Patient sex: M
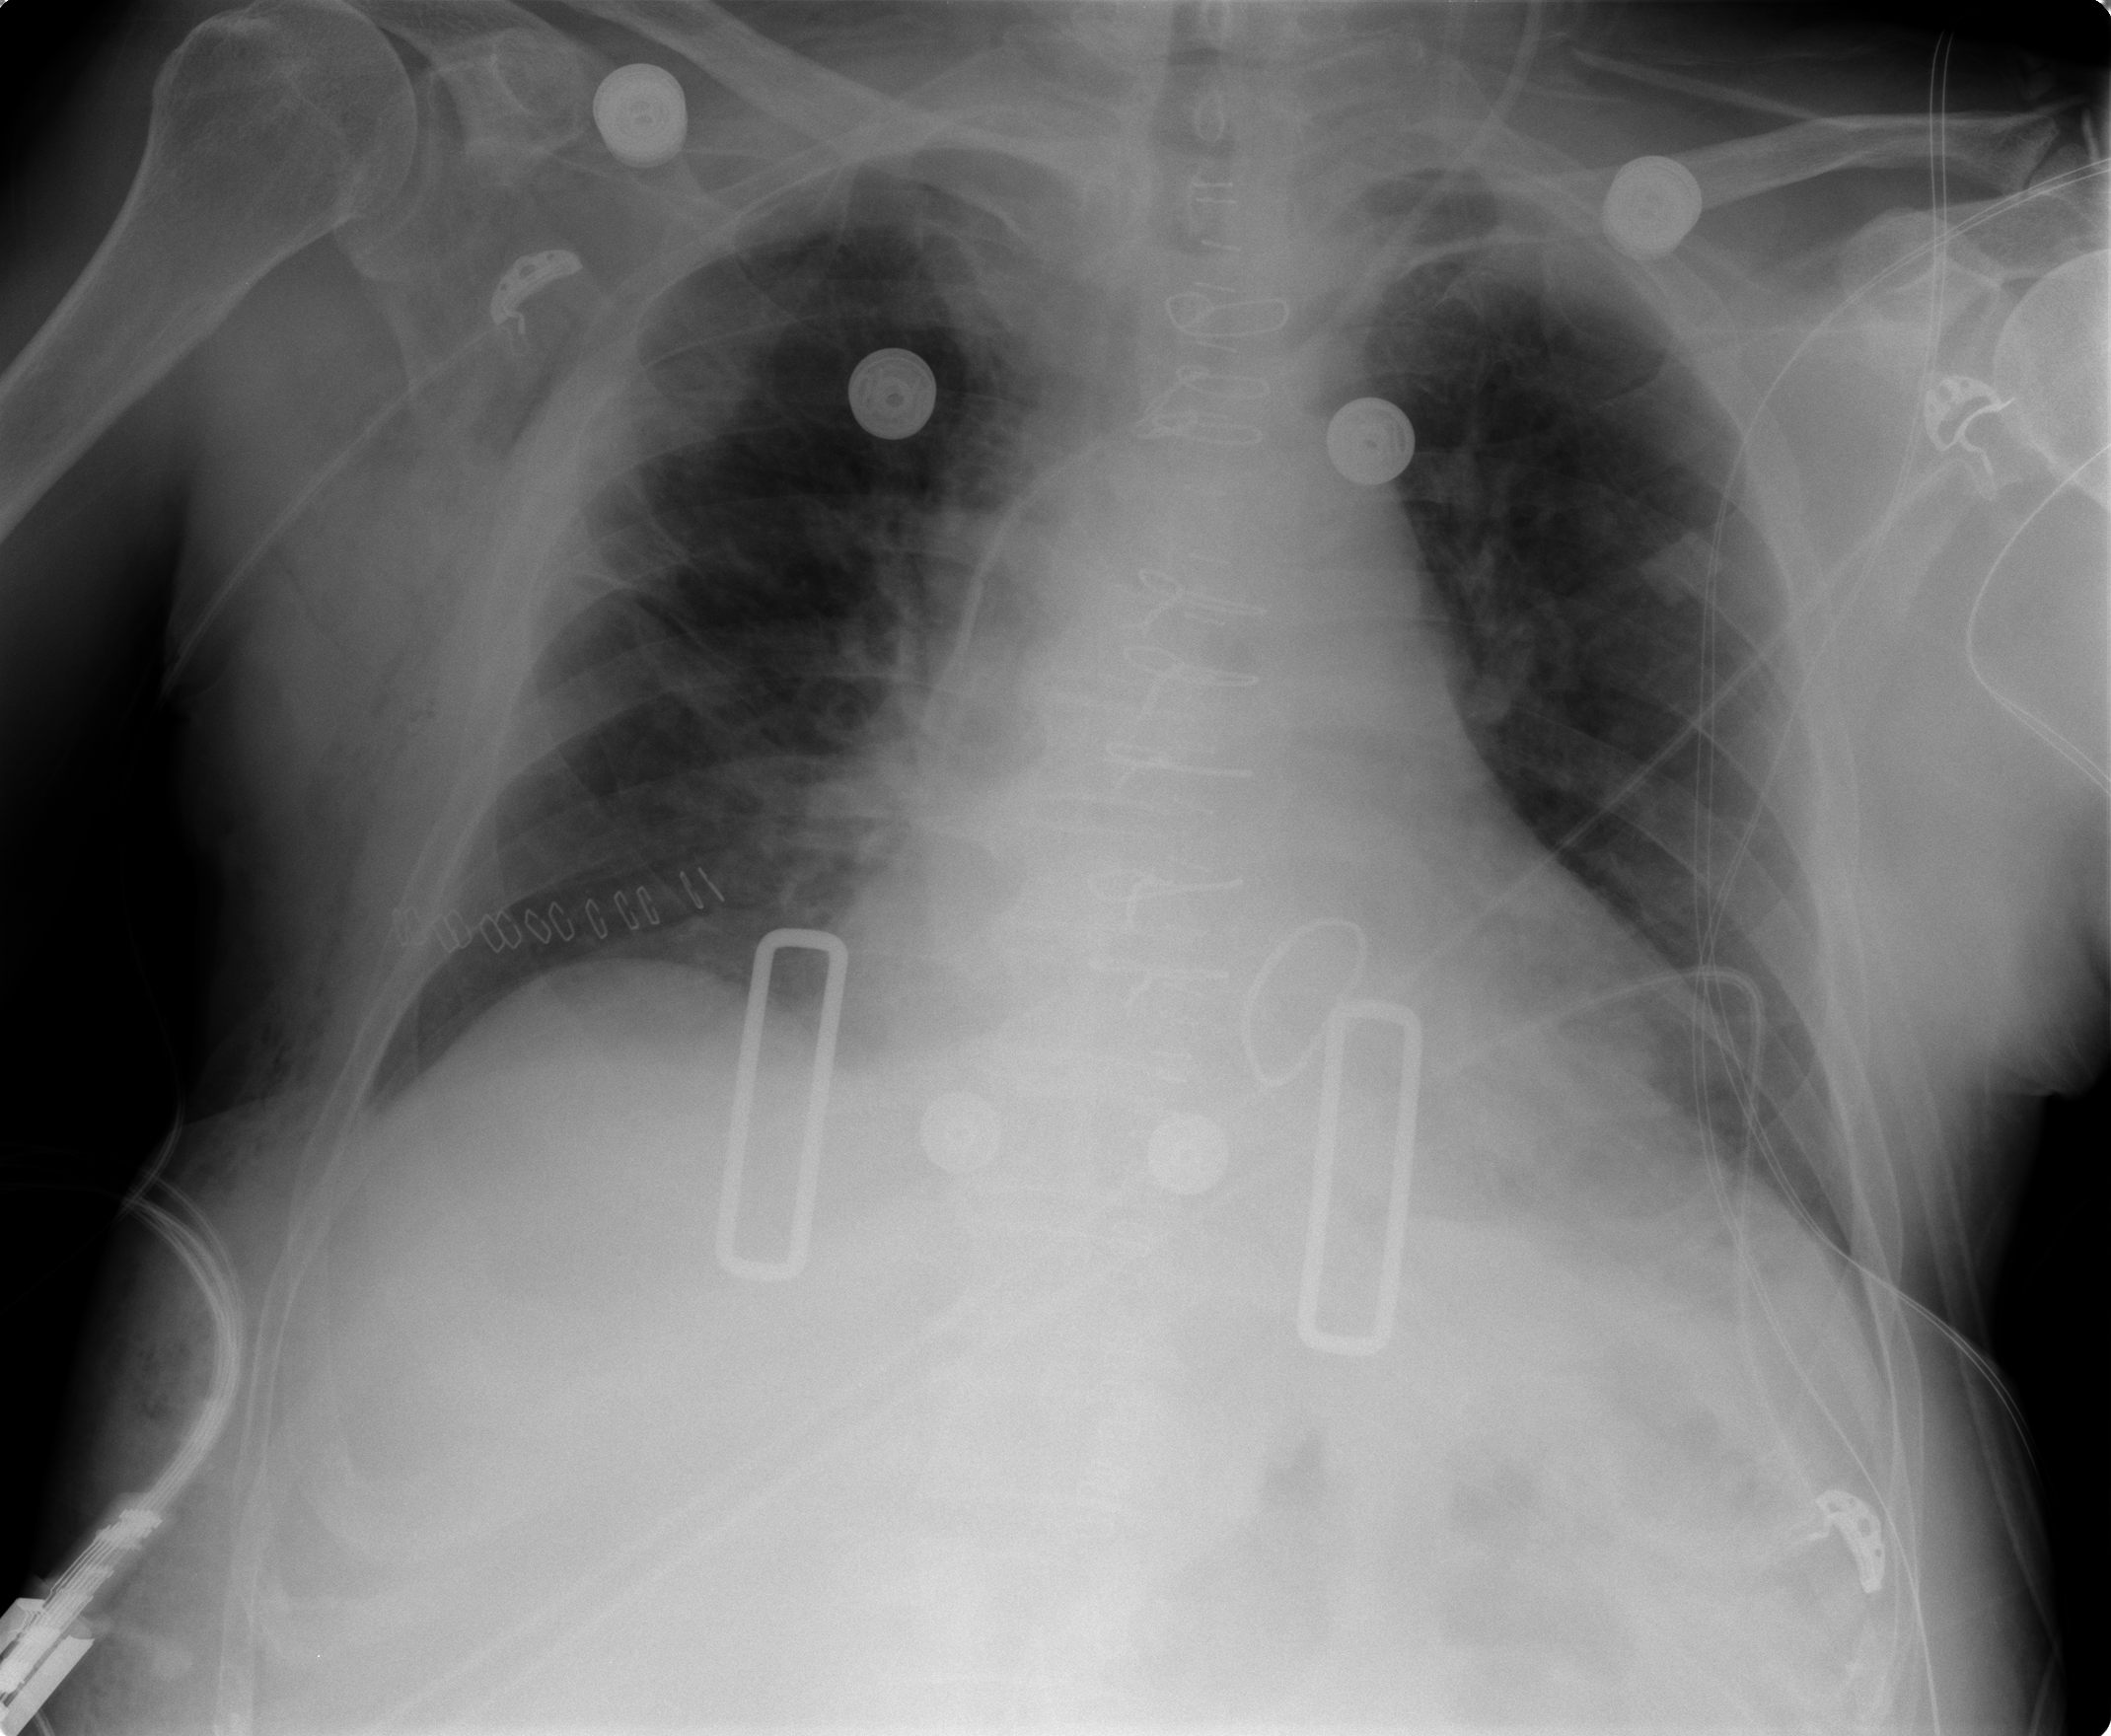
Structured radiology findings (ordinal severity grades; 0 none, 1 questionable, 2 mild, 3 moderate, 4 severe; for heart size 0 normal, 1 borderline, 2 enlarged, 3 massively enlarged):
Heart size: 2
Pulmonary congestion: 2
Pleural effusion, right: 2
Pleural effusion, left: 3
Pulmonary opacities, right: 1
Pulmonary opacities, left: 1
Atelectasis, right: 2
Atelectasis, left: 2